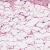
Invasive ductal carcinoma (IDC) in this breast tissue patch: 0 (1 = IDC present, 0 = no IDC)